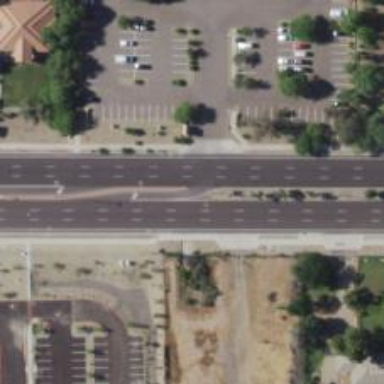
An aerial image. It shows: Asphalt road with secondary link designation.